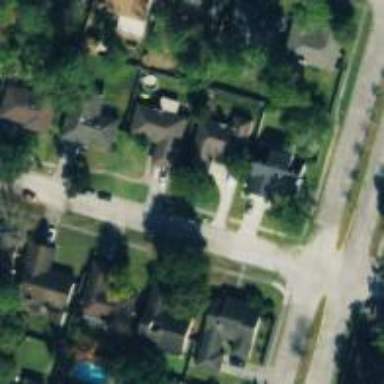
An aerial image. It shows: Residential road with separate sidewalk.